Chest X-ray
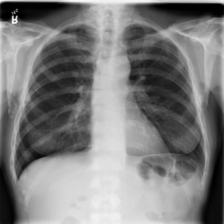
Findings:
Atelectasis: negative
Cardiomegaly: negative
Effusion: negative
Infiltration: negative
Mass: negative
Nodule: negative
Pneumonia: negative
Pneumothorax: negative
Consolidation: negative
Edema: negative
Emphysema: negative
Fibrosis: negative
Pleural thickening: negative
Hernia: negative